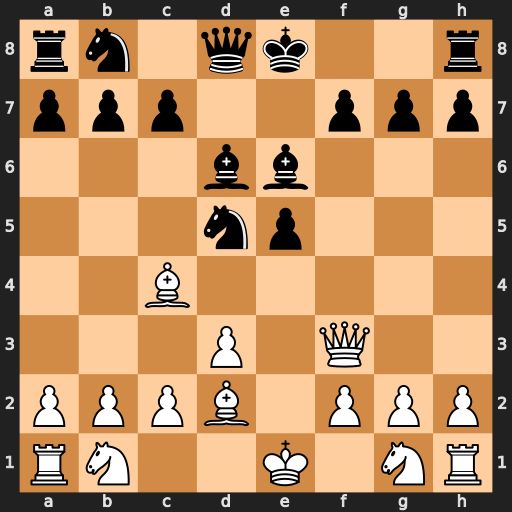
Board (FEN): rn1qk2r/ppp2ppp/3bb3/3np3/2B5/3P1Q2/PPPB1PPP/RN2K1NR
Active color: w
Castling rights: KQkq
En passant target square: -
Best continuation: Bxd5 Bxd5 Qxd5